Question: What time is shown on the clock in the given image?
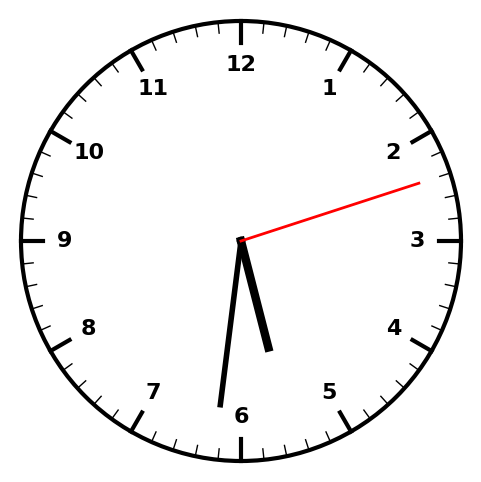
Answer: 05:31:12